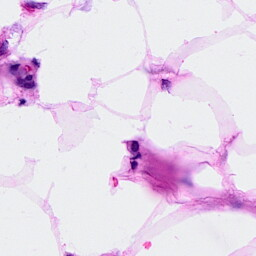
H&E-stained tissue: Breast